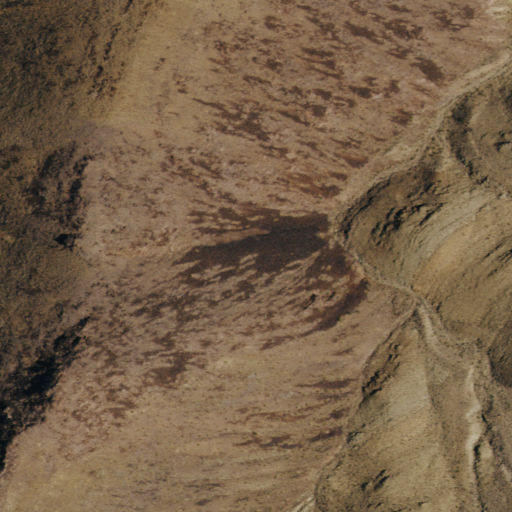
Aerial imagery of mountains in Nevada named Johnnie Range containing only shrub